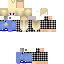
A female human skin with pale skin, wearing blonde long hair dressed in a blue hoodie and blue jeans, featuring a closed mouth.